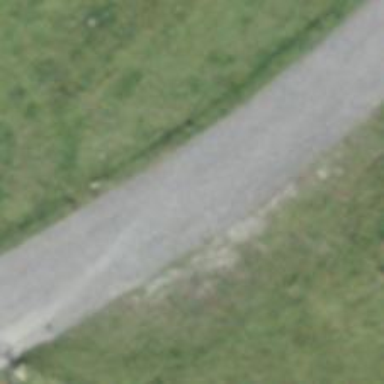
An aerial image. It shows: Unclassified road.